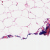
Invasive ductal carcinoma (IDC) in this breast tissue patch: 0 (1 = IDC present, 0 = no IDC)